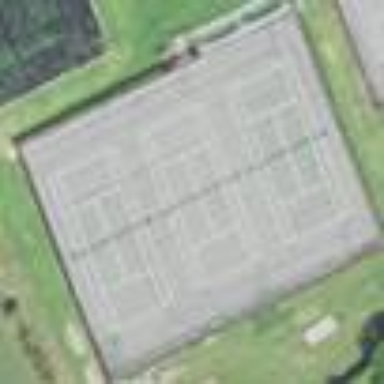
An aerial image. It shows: Tennis court in leisure pitch.